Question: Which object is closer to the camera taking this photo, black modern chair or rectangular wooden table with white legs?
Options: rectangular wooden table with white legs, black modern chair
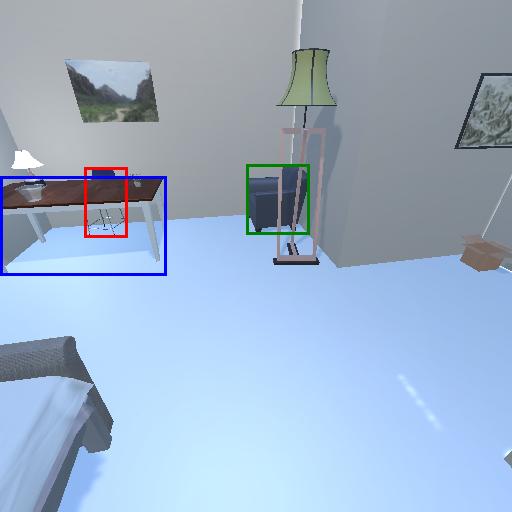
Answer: rectangular wooden table with white legs